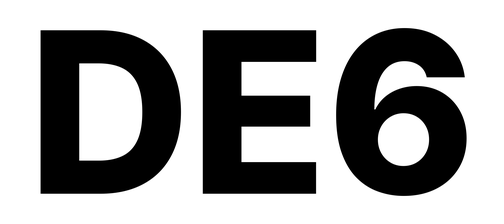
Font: Inter_ExtraBold